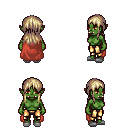
a pixel art fantasy rpg character, female body template, orc, green skin, maroon cape, gold greaves, white blonde unkempt hairstyle, white slippers, four views (front, back, left, right), 2x2 character sprite sheet, small pixel art, hard edges, no anti-aliasing